Field crop: tomato
Growth stage: 2
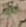
Species: solanum